Question: I want to disable automatic adding 'Relative to margin' when creating constraints in 'IB' of 'Xcode 6'.
It's nice that they turn this option on by default, but I have to support 'iOS7', so it turned out I have to manually disable this option every time after adding new constraint.
I found this setting for disabling it beforehand, but it's always on by default.

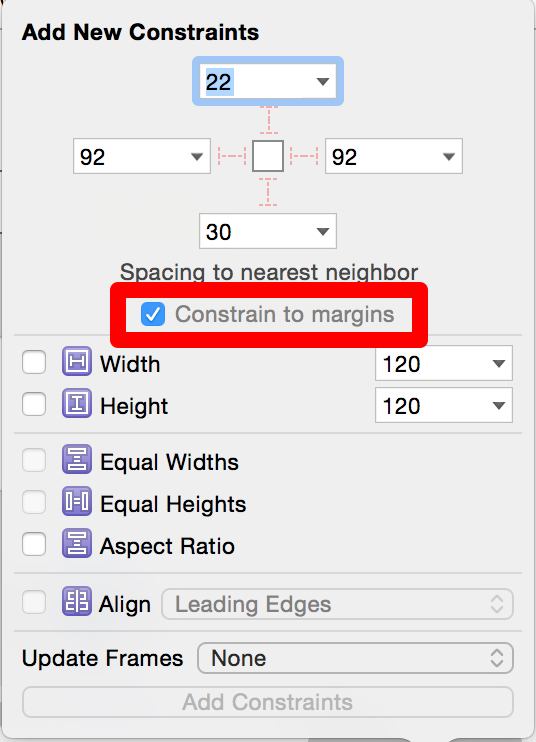
Answer: This plugin will set a default value of to disabled.
> <URL>
<URL>